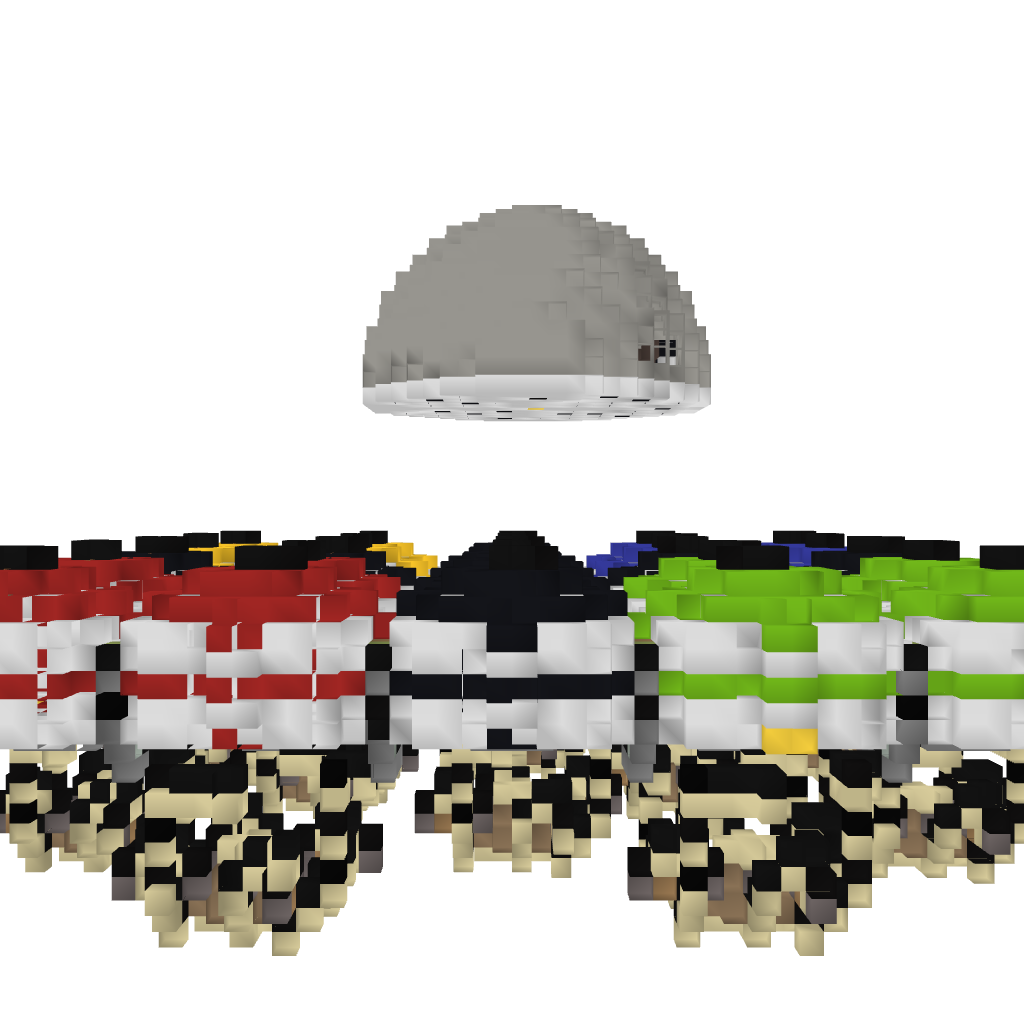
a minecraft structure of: [Mob Arena] Huskarl